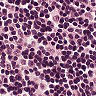
Metastatic tissue present: no